Question: I've read countless articles, but I still haven't found a way to style HTML5 validation errors in Firefox. Has anybody had any luck w/ this? I've been able to style some nice messages in Chrome and IE (using <URL>.
I don't like the look of the messages in Firefox (see screenshot). <URL> .

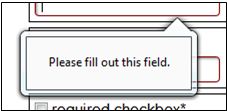
Answer: The answer is... there is no answer? I've continued searching, and I still don't see a way to style these errors in Firefox. The good news, however, is that the latest release of Firefox (16.0.1) has cleaned-up the appearance of the prompts, and removed the ugly inner rectangle (see screenshot). Still, it would be nice to style these w/ a custom color; perhaps white text on dark background, for example.